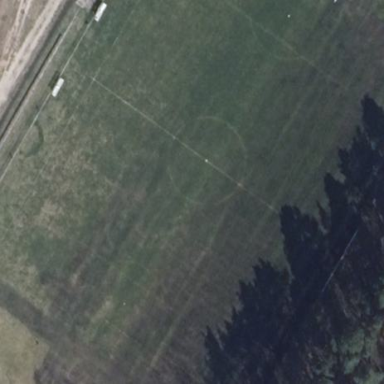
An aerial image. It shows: Soccer pitch for outdoor sports and leisure activities.